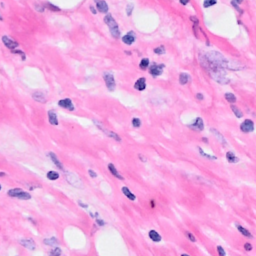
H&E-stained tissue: Breast